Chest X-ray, PA view. Patient: 24 years old, sex F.
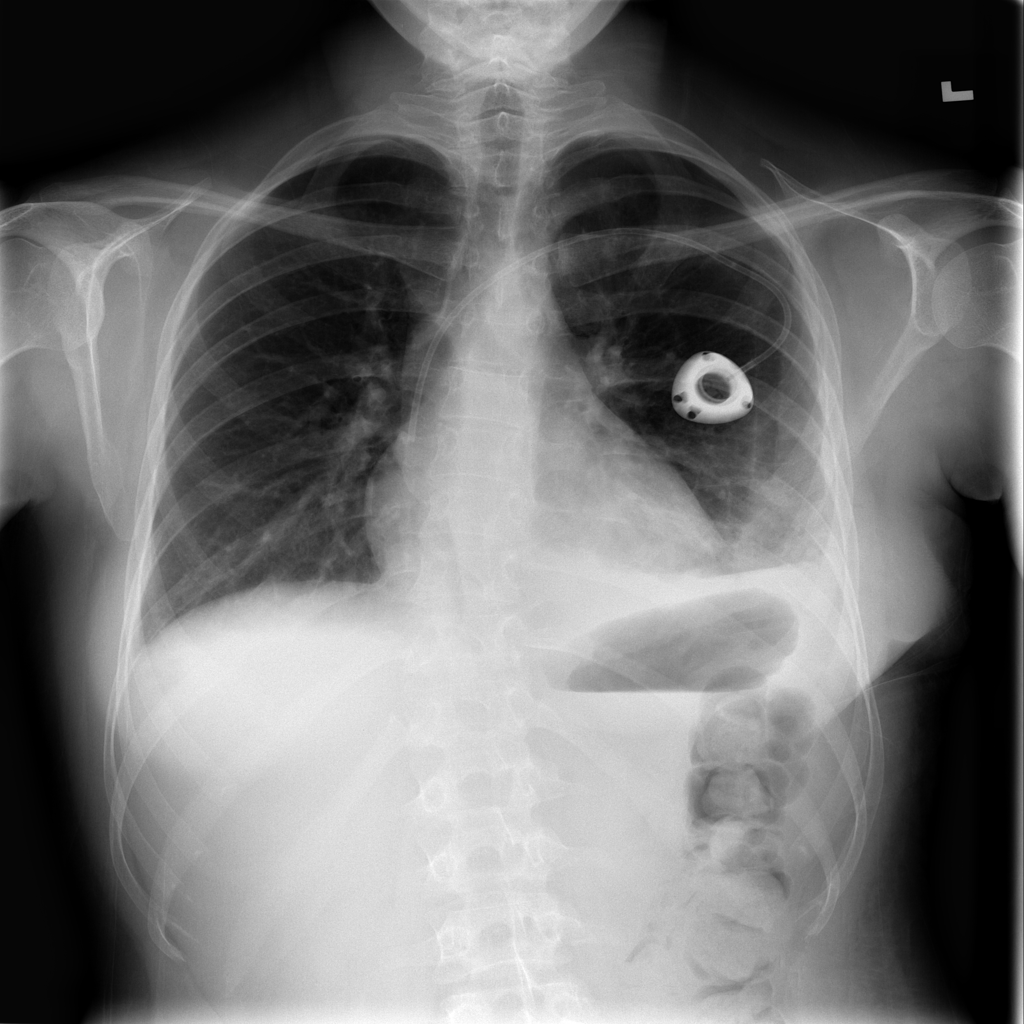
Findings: Pneumothorax